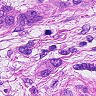
Metastatic tissue present: yes